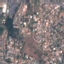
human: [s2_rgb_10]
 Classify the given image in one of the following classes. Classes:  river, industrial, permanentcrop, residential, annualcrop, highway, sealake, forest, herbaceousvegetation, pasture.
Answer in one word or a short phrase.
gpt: Residential